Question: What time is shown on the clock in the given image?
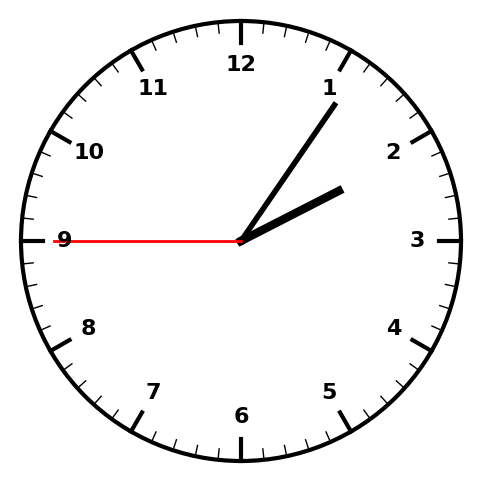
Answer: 02:05:45